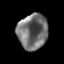
Tissue: prostate
Cell type: Myeloid cells
Senescence score: 0.2351
Nuclear area (px): 1042
Mean DAPI intensity: 112.964